Question: This is a digital circuit problem. Given known input values for the circuit, determine the output value.
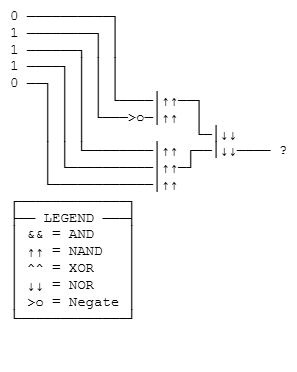
Answer: 0